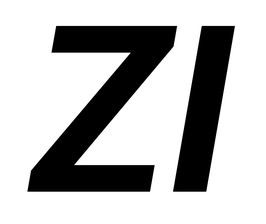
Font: Roboto-Italic_Bold_Italic